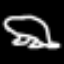
Label: frog